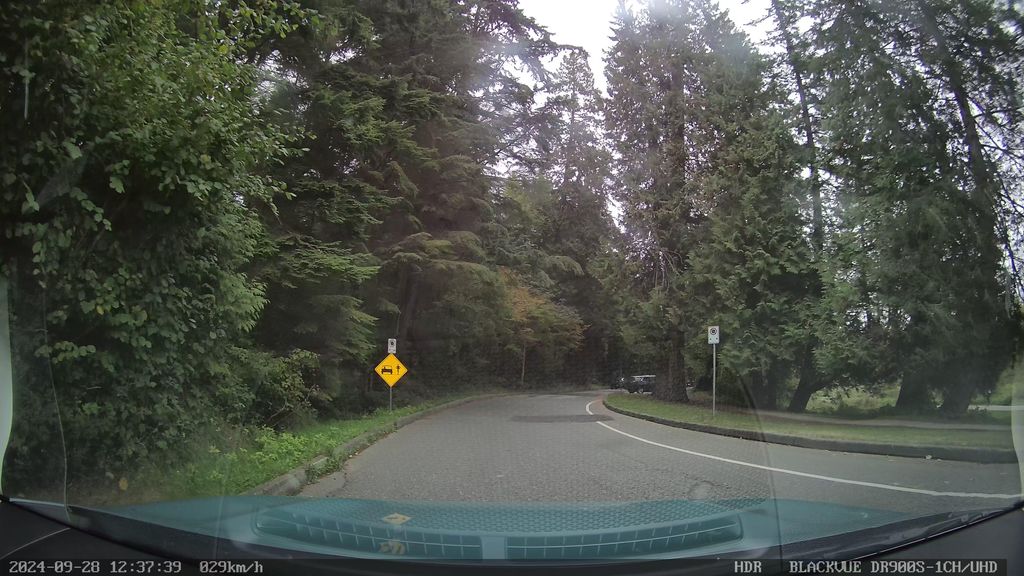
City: vancouver